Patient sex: F
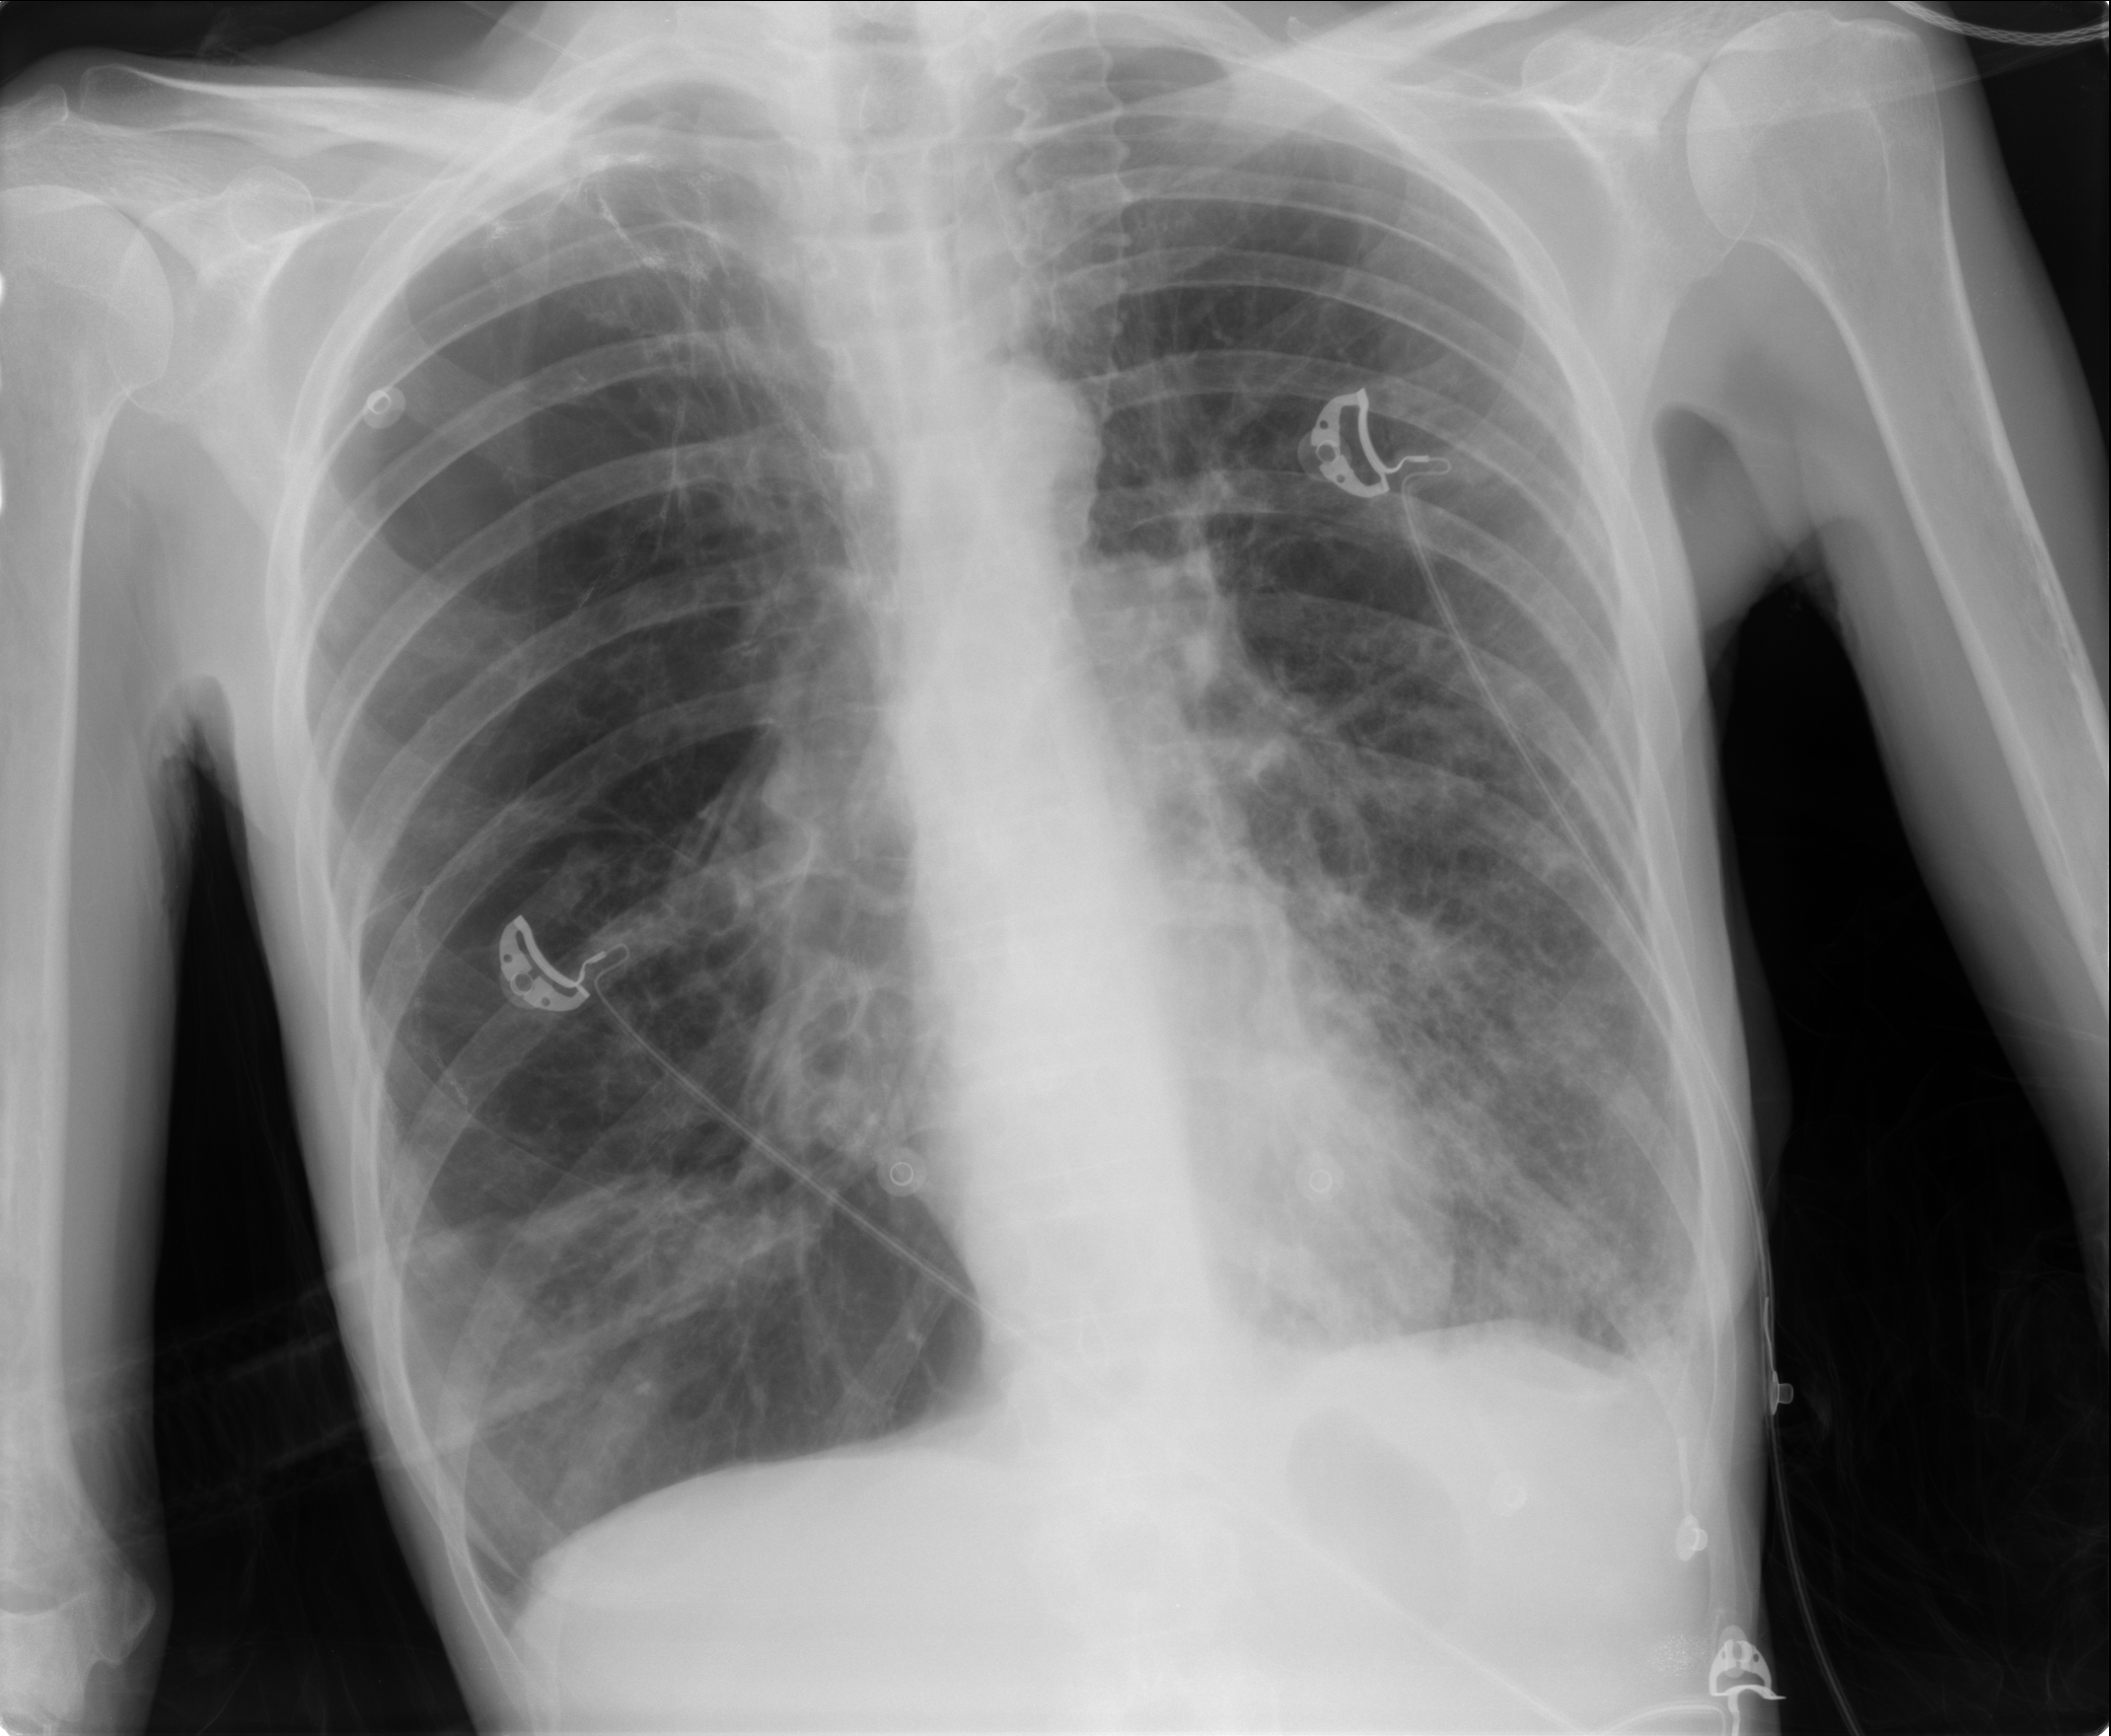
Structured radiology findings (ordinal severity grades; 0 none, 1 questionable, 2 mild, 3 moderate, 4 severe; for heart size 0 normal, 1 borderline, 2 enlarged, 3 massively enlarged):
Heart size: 0
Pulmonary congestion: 0
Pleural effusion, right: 0
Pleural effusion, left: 2
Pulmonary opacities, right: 0
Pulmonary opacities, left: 3
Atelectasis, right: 2
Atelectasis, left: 2